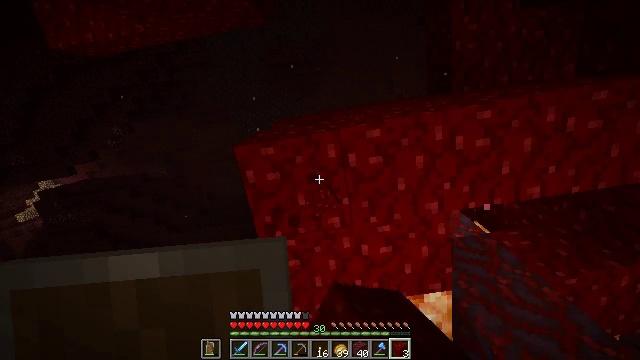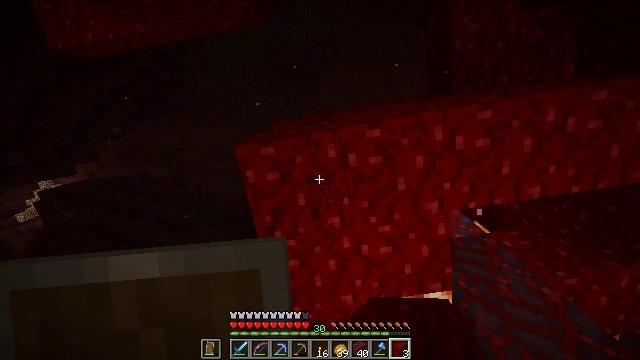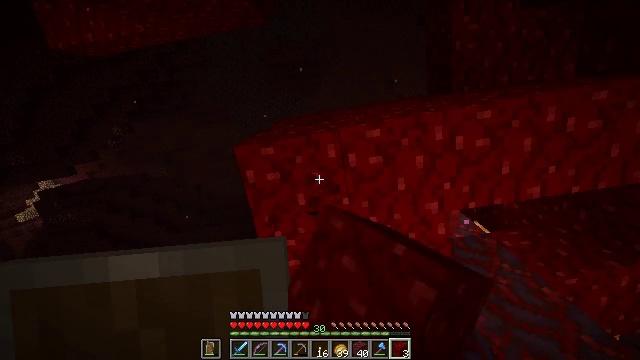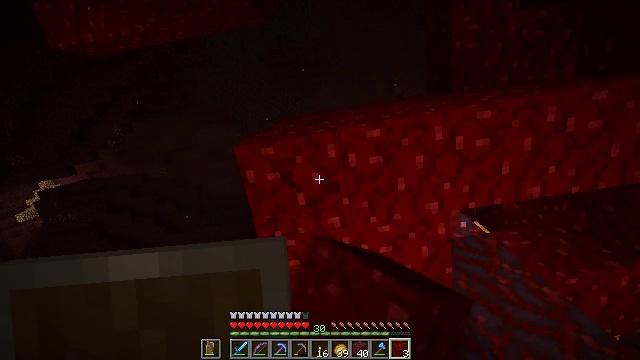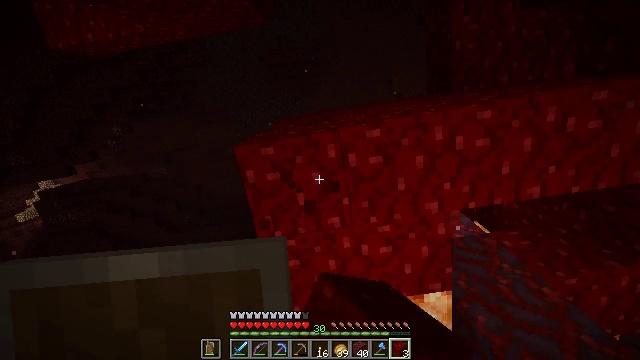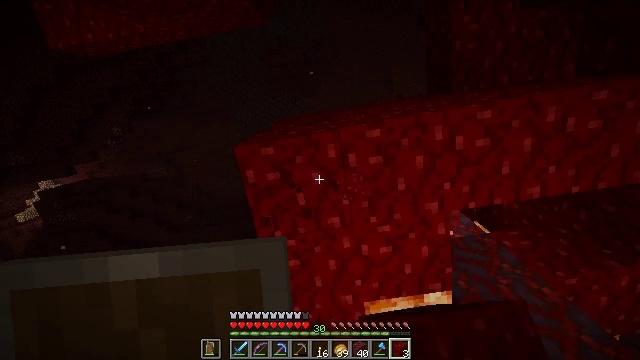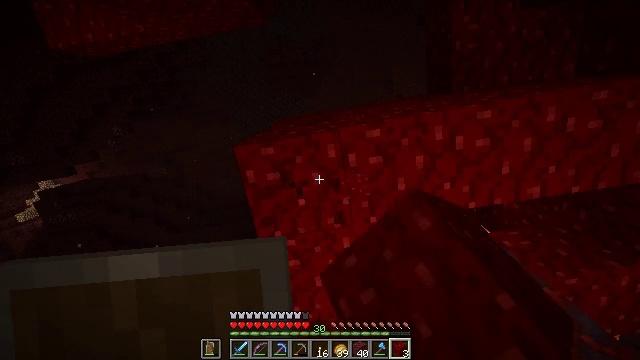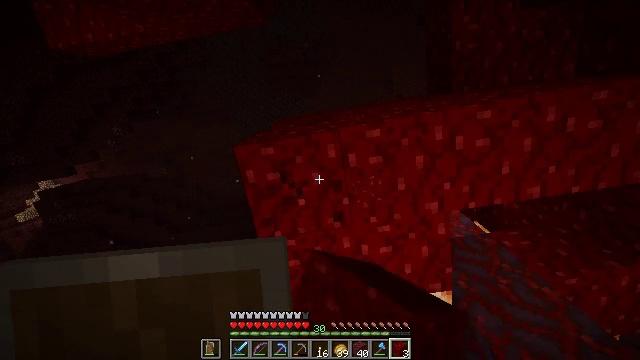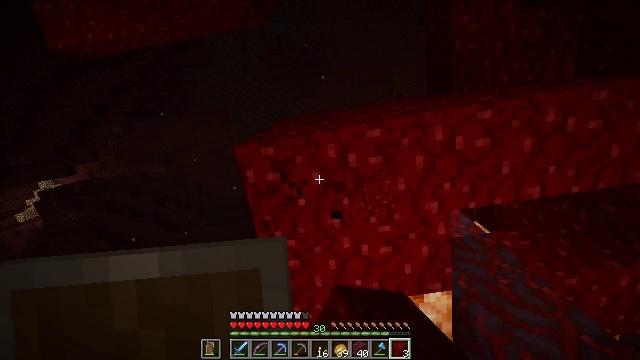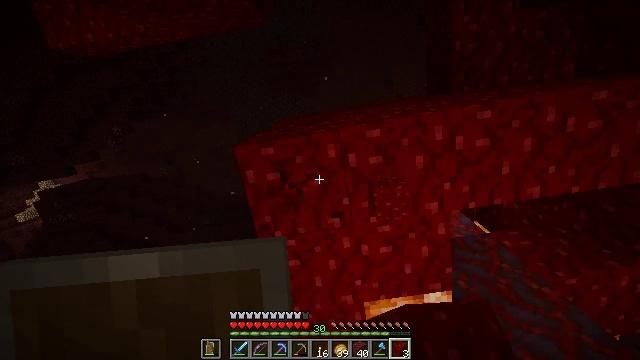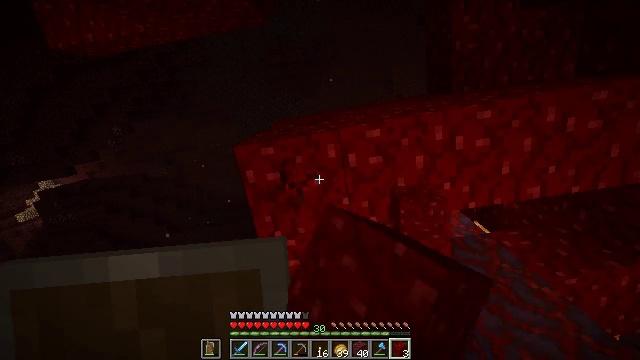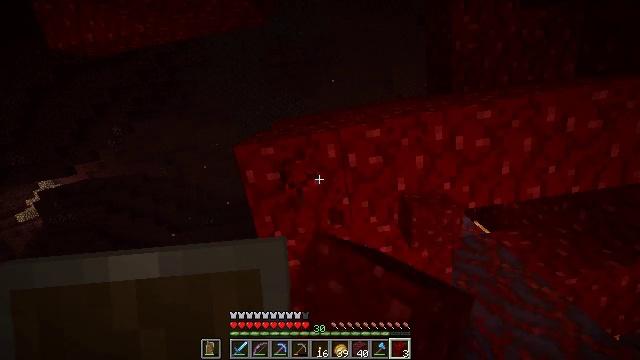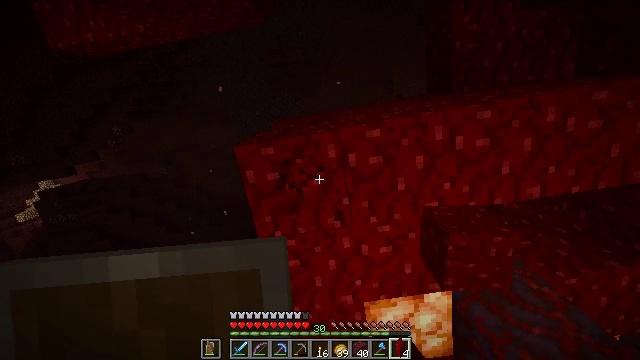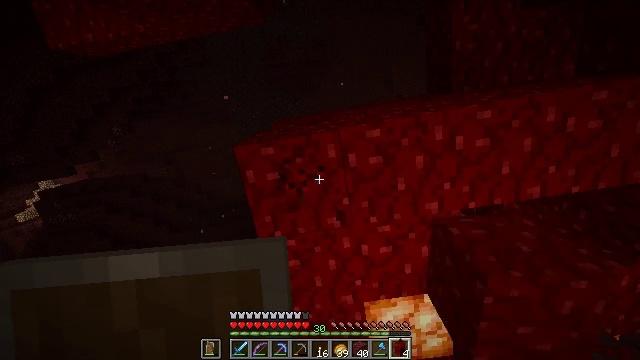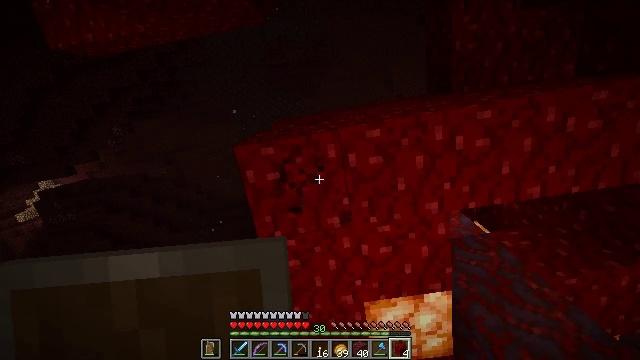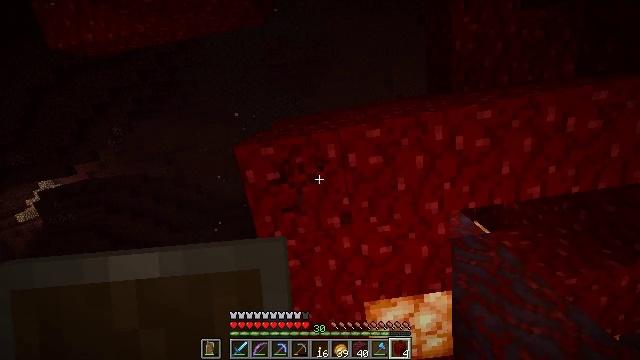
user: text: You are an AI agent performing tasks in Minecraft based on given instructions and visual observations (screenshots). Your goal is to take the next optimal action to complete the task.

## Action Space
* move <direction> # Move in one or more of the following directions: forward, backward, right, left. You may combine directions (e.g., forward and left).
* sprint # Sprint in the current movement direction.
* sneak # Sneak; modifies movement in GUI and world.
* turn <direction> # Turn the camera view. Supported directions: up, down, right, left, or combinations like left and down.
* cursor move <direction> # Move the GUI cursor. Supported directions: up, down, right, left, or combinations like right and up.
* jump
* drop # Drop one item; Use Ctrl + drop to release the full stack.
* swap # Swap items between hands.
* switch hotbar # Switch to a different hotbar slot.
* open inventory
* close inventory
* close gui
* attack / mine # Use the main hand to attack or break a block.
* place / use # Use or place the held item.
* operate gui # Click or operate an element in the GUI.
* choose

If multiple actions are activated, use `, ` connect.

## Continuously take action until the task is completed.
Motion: motion action
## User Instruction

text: Break the nether wart block with a tool.
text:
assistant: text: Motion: attack / mine
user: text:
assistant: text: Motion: attack / mine
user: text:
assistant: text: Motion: attack / mine
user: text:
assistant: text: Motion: attack / mine
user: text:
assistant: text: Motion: attack / mine
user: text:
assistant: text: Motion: attack / mine
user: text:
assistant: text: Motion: attack / mine
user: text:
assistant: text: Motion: attack / mine
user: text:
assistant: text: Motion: attack / mine
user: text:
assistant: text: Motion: attack / mine
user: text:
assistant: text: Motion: attack / mine
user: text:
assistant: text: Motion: attack / mine
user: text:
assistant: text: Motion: attack / mine
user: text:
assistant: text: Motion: attack / mine
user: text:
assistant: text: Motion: attack / mine
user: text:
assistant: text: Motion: attack / mine
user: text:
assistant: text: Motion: attack / mine
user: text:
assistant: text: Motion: attack / mine
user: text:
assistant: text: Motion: attack / mine
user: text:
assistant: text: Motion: attack / mine
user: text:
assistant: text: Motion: attack / mine
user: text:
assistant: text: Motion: attack / mine
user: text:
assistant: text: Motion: attack / mine
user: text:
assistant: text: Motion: attack / mine
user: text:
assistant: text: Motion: attack / mine
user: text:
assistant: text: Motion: attack / mine
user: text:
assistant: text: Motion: attack / mine
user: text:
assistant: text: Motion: attack / mine
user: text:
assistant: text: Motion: attack / mine
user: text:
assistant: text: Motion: attack / mine